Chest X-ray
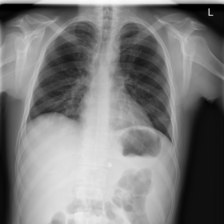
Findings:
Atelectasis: positive
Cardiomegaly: negative
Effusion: negative
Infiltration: negative
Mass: negative
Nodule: negative
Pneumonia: negative
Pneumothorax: negative
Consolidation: negative
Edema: negative
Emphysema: negative
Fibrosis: negative
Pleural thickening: negative
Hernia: negative